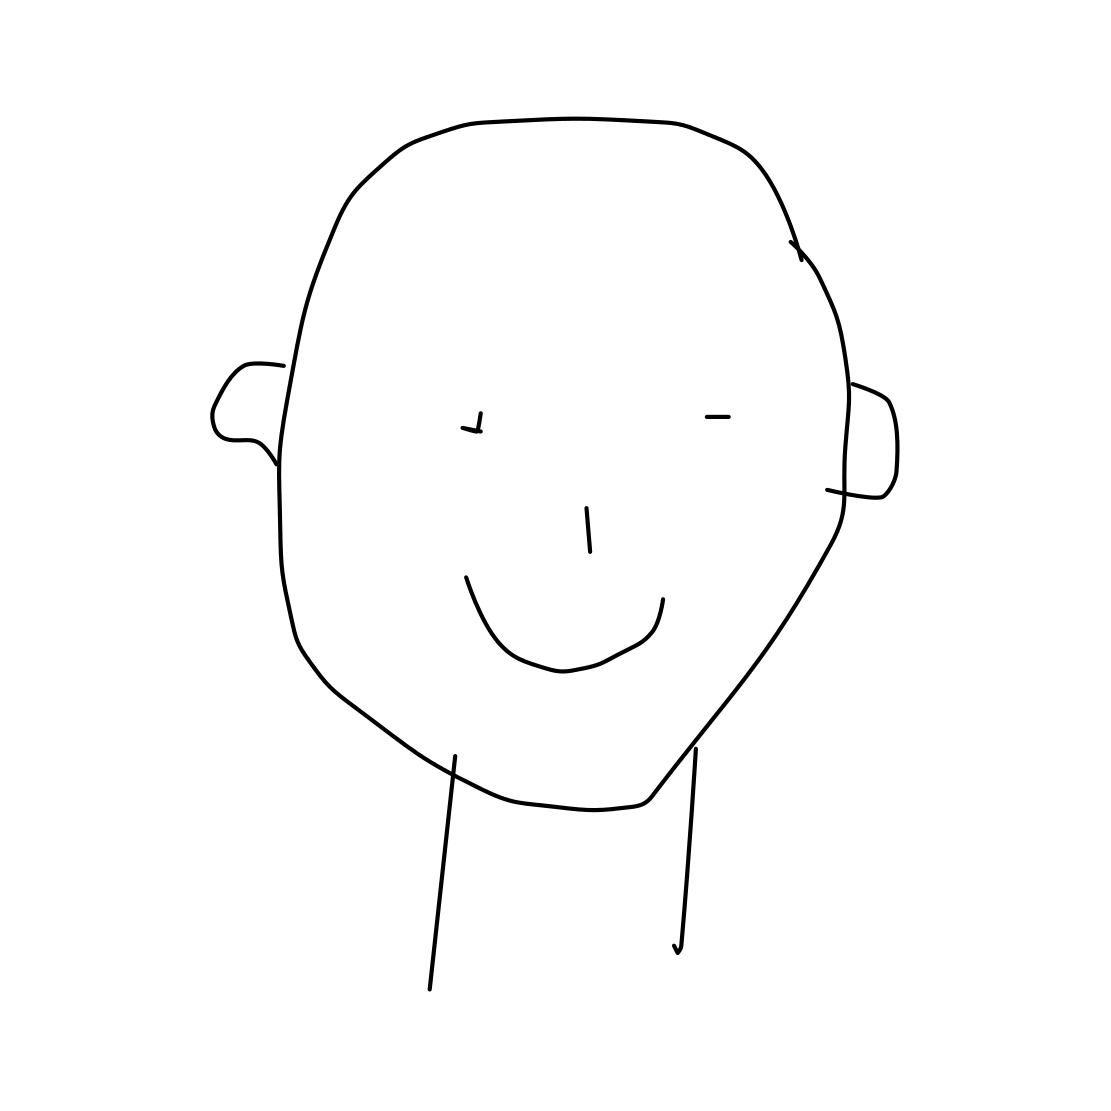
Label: head